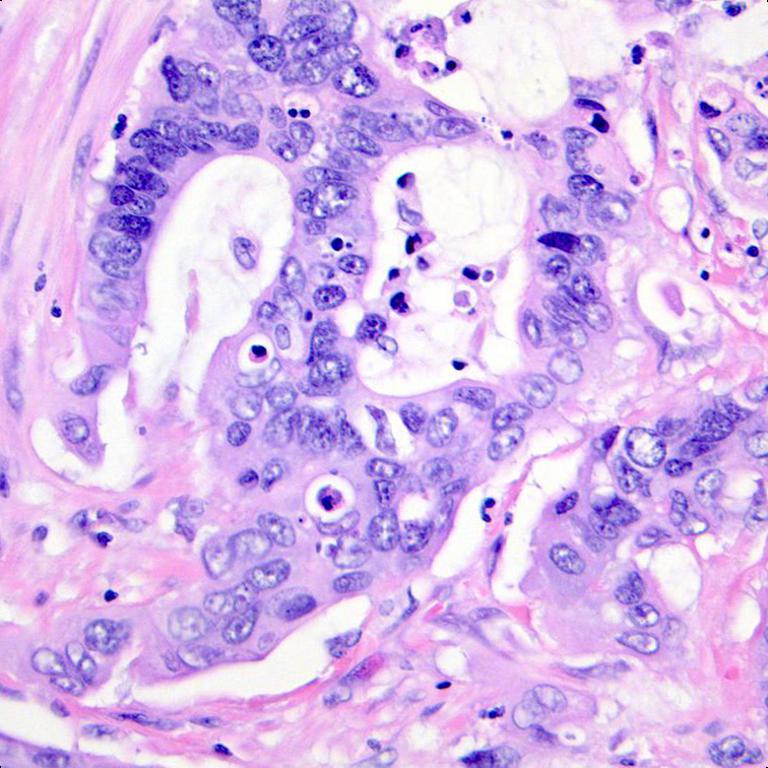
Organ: colon
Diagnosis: adenocarcinomas